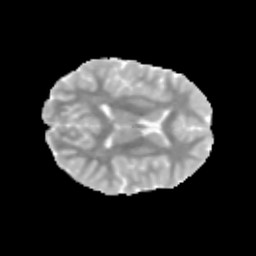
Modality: MD
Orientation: axial
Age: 13
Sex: male
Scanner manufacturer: siemens
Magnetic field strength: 3 T
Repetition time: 3.8 s
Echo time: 0.07 s